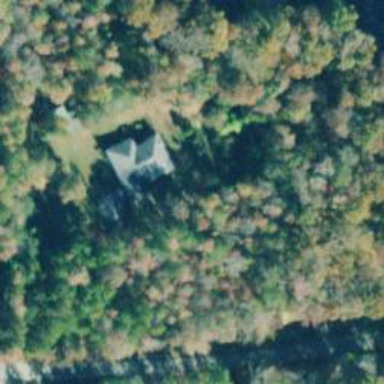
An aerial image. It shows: Simple house.